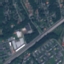
Land use / land cover class: Highway